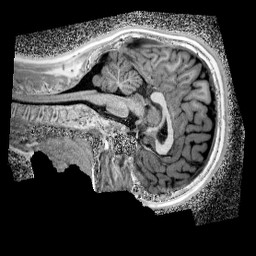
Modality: UNIT1_denoised
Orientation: sagittal
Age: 13
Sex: male
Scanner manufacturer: siemens
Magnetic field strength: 3 T
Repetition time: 4 s
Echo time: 0.00299 s